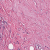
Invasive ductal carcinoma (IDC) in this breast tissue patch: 0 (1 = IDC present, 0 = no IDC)